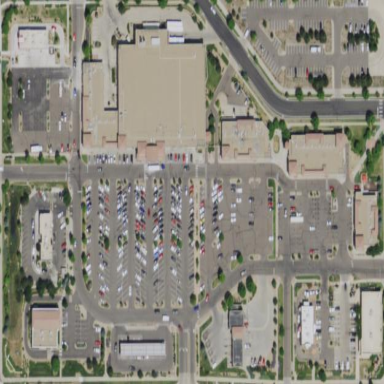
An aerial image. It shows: Retail area.